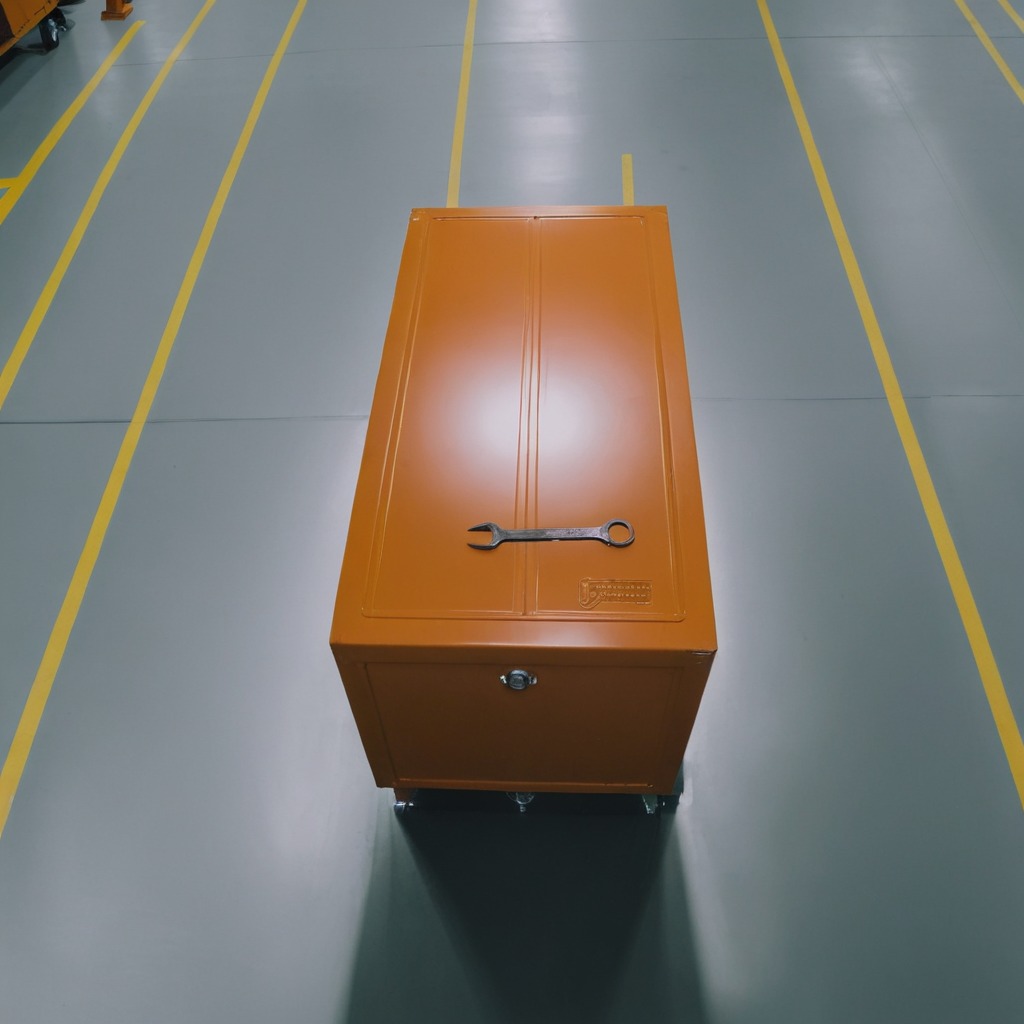
An wrench lies on a toolbox surface in an airplane hangar workshop 8K.